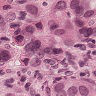
Metastatic tissue present: yes